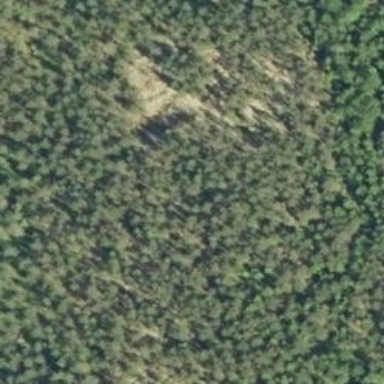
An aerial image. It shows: View of natural bedrock.